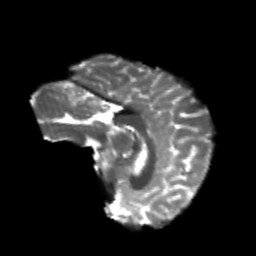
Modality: T2w
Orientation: sagittal
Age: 23
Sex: female
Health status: healthy
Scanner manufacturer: philips
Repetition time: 7.39 s
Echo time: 0.08599 s